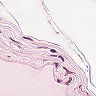
Metastatic tissue present: no